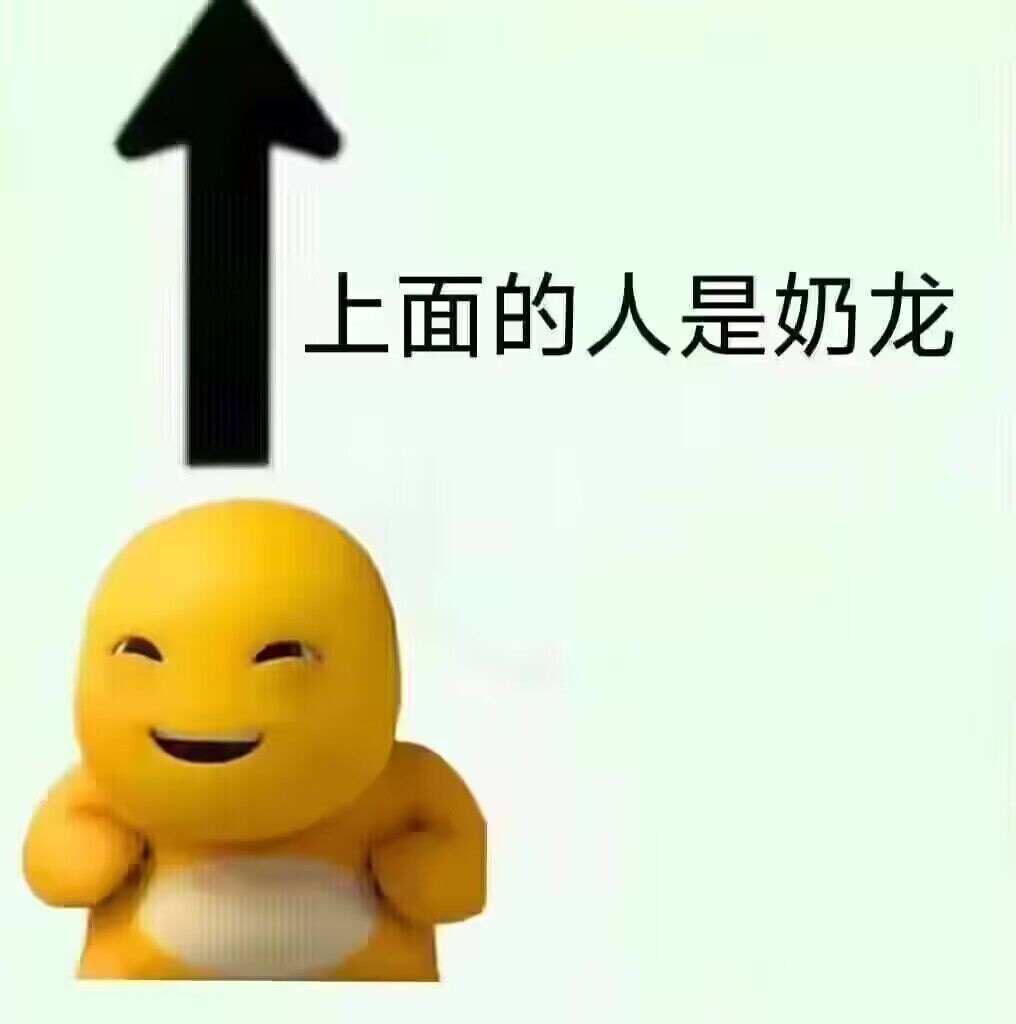
Label: nailong